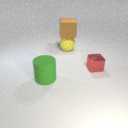
large yellow rubber sphere to the left of small red metal cube